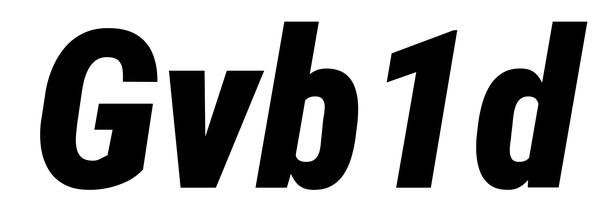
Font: Roboto-Italic_Condensed_Black_Italic